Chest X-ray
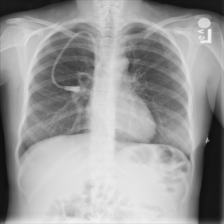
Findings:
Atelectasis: negative
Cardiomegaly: negative
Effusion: negative
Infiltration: negative
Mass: negative
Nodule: negative
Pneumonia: negative
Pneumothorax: negative
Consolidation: negative
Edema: negative
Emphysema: negative
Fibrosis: negative
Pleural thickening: negative
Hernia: negative